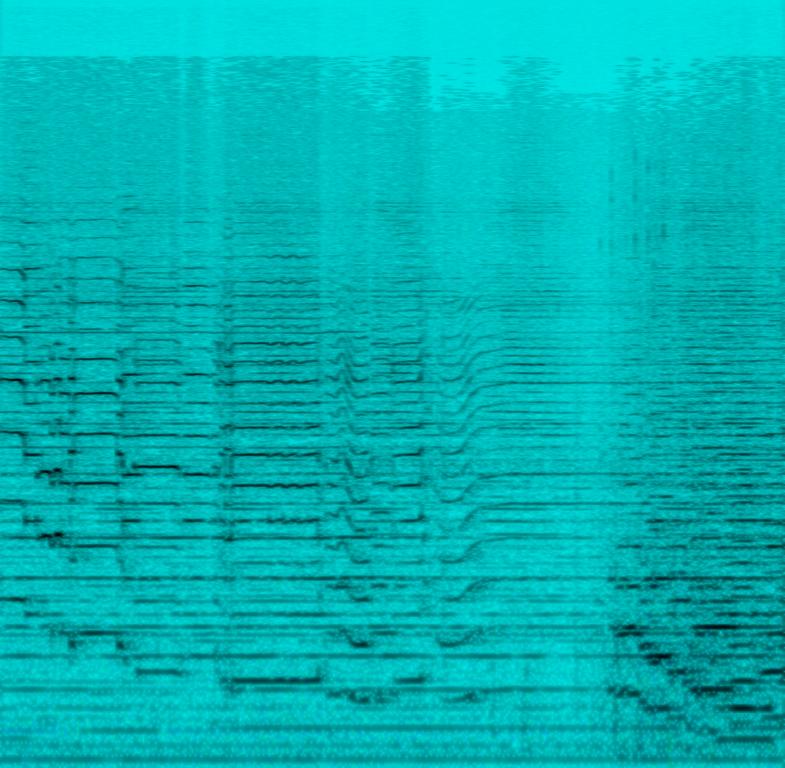
The low quality recording features a harmonizing throaty male vocal singing over dissonant strings melody in the background. It sounds traditional and hopeful.